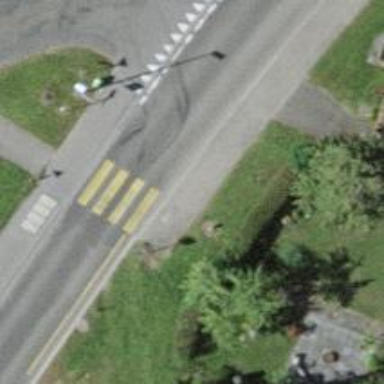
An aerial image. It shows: Crossing on footway.